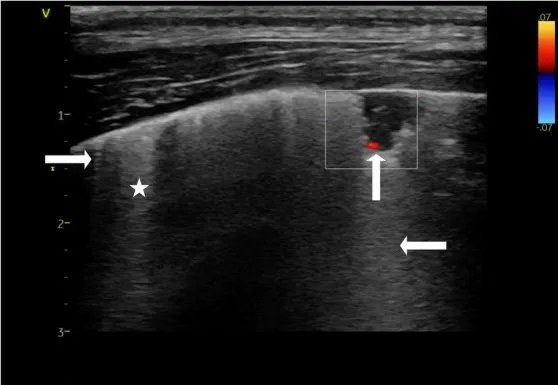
Color doppler still image of a triangular shaped consolidation within the lung referred to as a "wedge sign". An absence of blood flow within the consolidated region is visible, giving the impression the blood flow is "amputated" ( ), which is referred to as the "vascular sign". A comet-tail artifact (C-line) extends from the lower edge of the consolidation ( ). Short artifacts originating at the pleural line ( ) are also visible, referred to as I-lines. Finally, hyperechoic vertical artifacts, believed to be B-lines are also visible (*). To confirm these are B-lines the depth should be extended (10-15 cm) to ensure these vertical white artifacts continue to reach the far field. Performed at presentation. Thyroid presets.
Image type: radiology (ultrasound)